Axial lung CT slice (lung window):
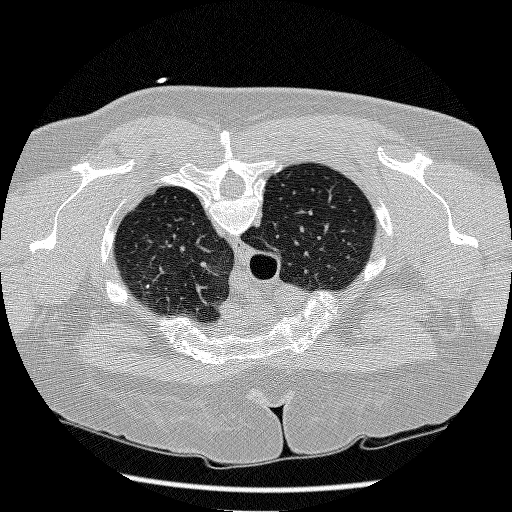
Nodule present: no